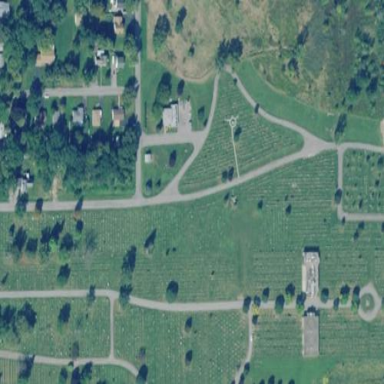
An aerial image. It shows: Cemetery.